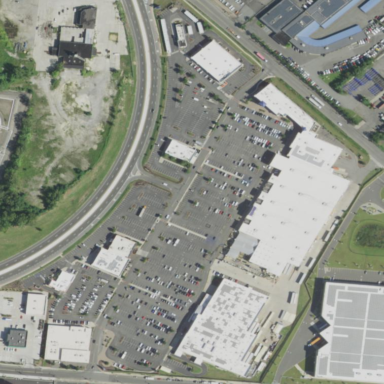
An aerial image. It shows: Retail area consisting of mall.